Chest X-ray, PA view. Patient: 24 years old, sex F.
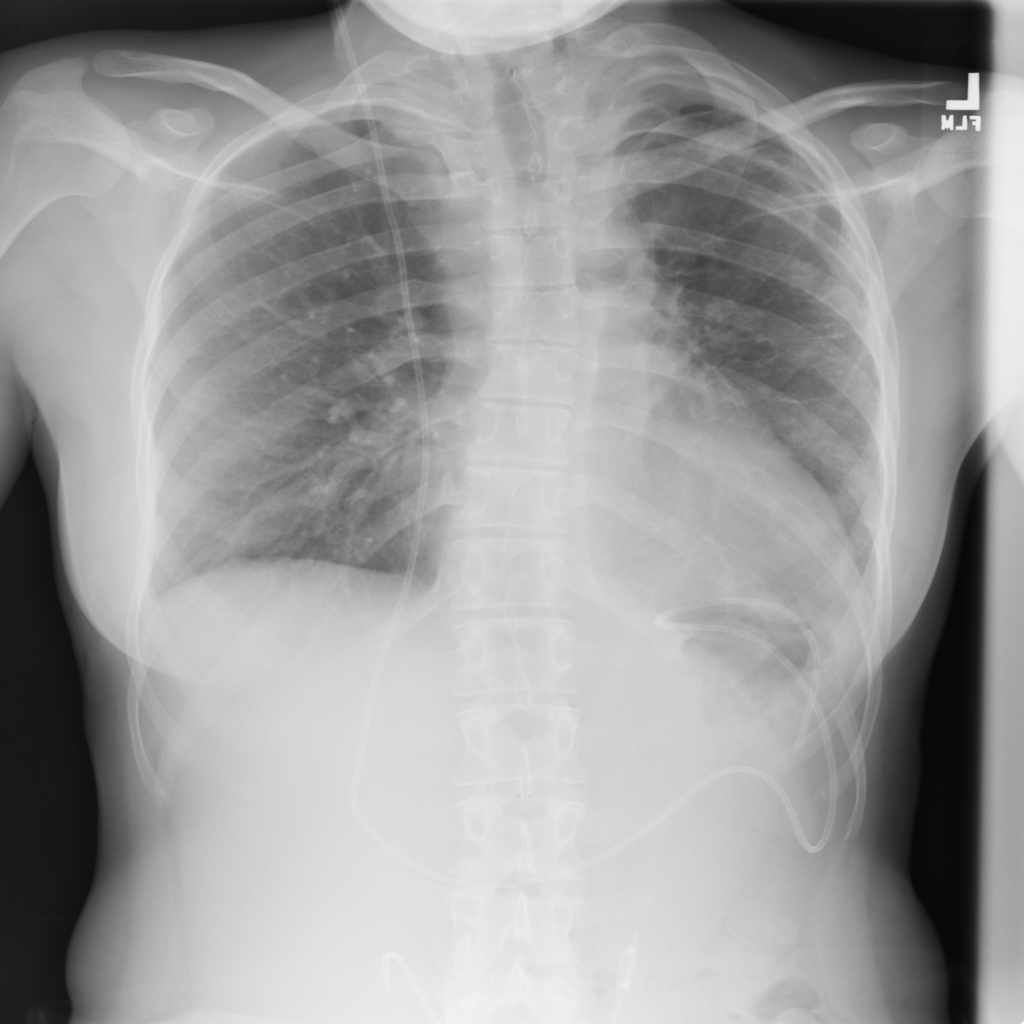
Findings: Pneumothorax